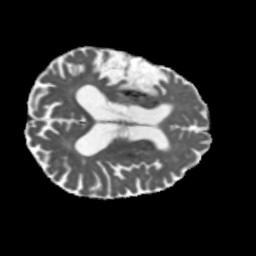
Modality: MD
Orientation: axial
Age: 71
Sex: male
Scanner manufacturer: siemens
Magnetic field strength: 3 T
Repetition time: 5.47 s
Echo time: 0.0854 s